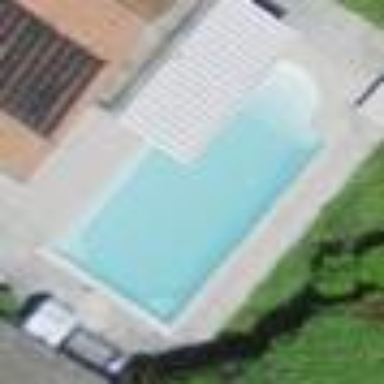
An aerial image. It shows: Swimming pool located in leisure land.